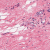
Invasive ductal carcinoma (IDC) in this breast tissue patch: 0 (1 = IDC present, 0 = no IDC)